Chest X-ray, AP view. Patient: 56 years old, sex F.
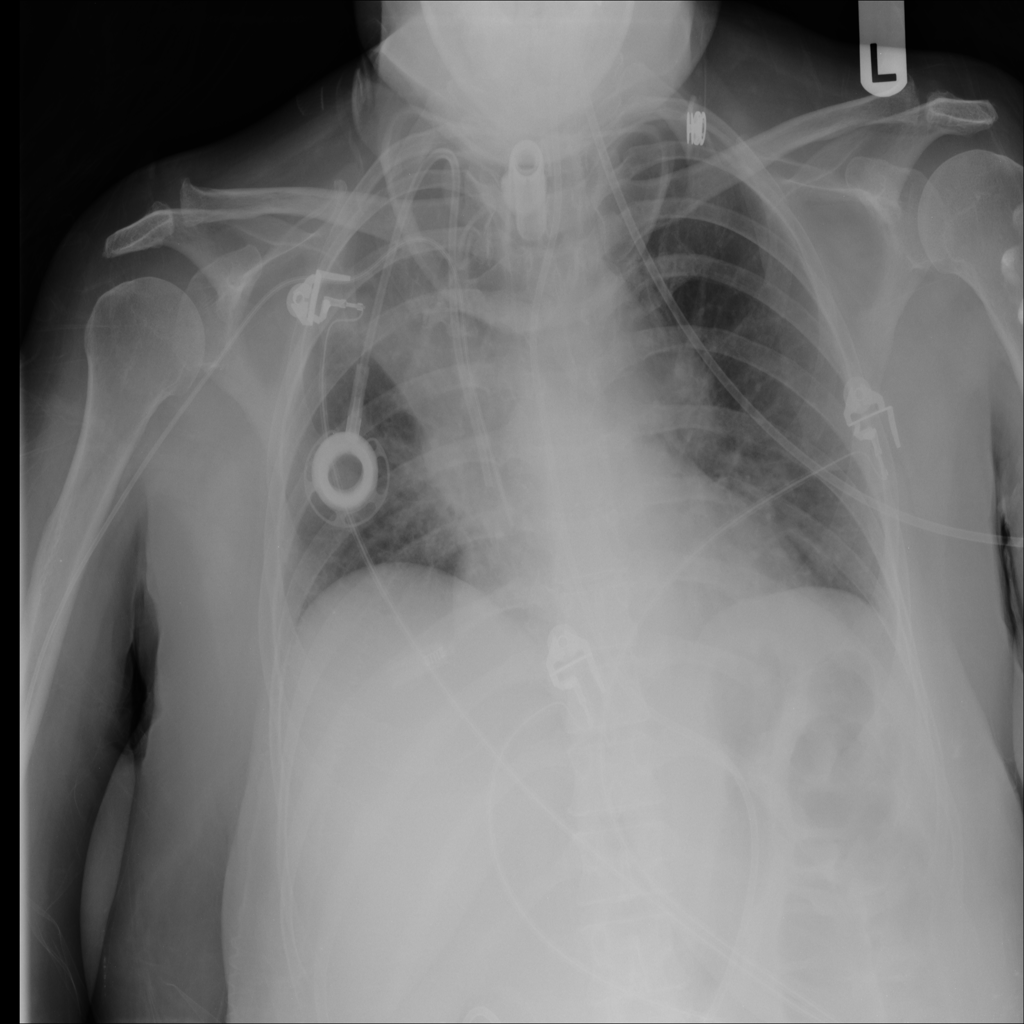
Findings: No Finding